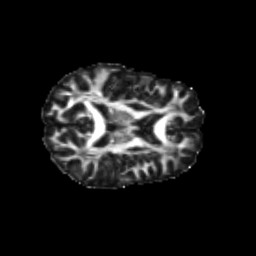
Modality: FA
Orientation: axial
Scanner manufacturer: siemens
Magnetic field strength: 3 T
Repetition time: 9.2 s
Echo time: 0.084 s